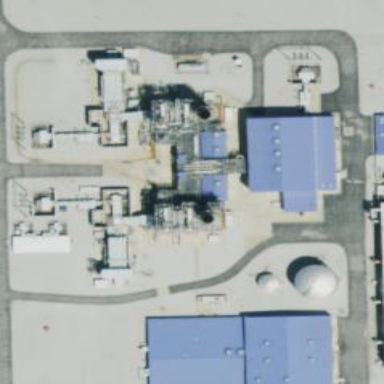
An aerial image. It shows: Gas turbine generator.